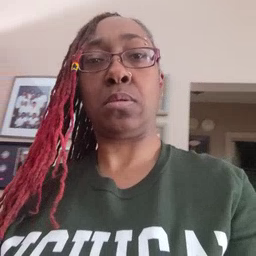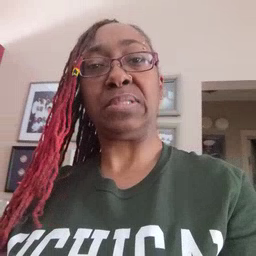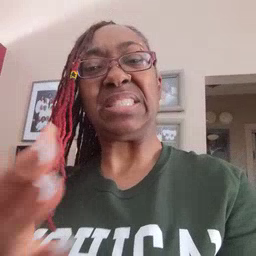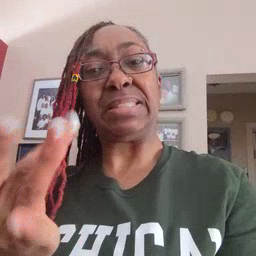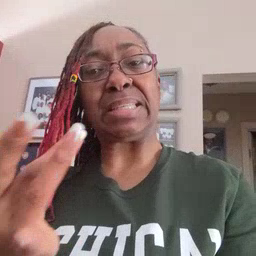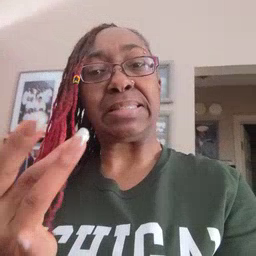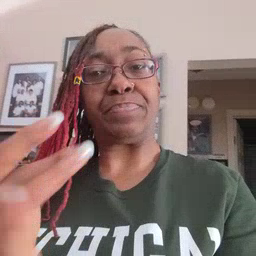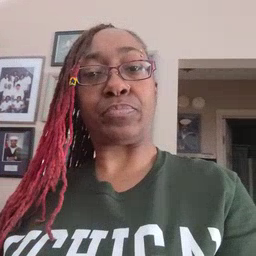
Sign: sticky